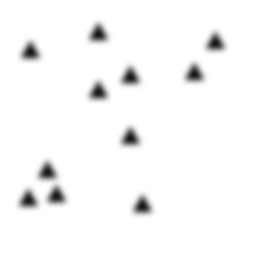
Squares: 0
Triangles: 11
Stars: 0
Total shapes: 11